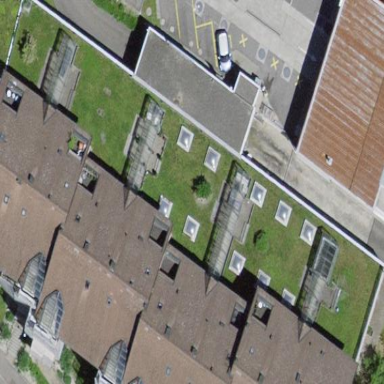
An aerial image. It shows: Building with flat grass-covered roof.